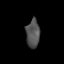
Tissue: lung
Cell type: Myeloid cells
Senescence score: 0.5694
Nuclear area (px): 378
Mean DAPI intensity: 81.955